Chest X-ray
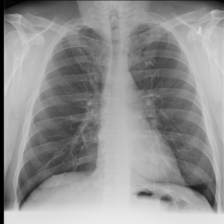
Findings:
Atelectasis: negative
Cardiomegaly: negative
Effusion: negative
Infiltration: positive
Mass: negative
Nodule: negative
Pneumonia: negative
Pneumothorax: negative
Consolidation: negative
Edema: negative
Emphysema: negative
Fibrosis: negative
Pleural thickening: negative
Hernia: negative